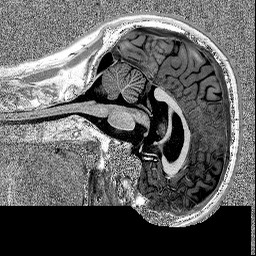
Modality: MP2RAGE
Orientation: sagittal
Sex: male